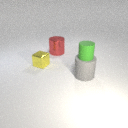
large gray rubber cylinder to the right of large red metal cylinder